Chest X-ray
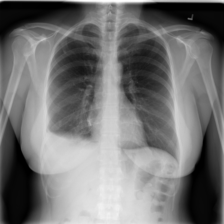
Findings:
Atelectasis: negative
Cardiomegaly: negative
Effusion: negative
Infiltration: negative
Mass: negative
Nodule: negative
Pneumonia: negative
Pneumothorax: negative
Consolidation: negative
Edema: negative
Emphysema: negative
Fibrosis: negative
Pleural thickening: negative
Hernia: negative